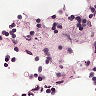
Metastatic tissue present: no